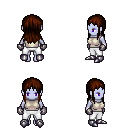
a pixel art fantasy rpg character, female body template, dark elf, purple skin, white sleeveless shirt, white pants, brown unkempt hairstyle, metal gloves, metal boots, four views (front, back, left, right), 2x2 character sprite sheet, small pixel art, hard edges, no anti-aliasing